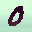
Label: 0